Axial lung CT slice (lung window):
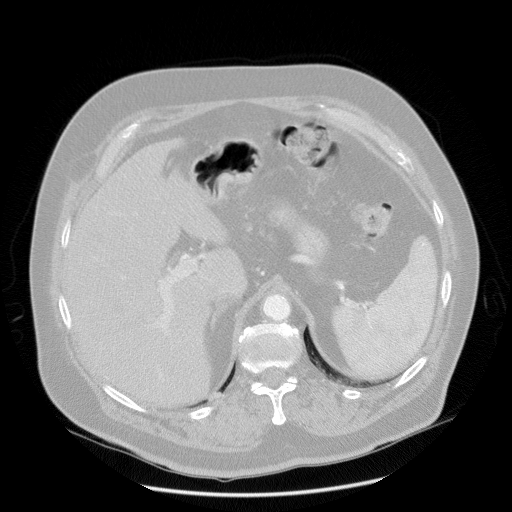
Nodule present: no